Question: I have a large editText that no matter what I try, won't center. I have tried putting it in a horizontal and vertical linear layout and then setting that gravity to center because setting the imageText's gravity to center, it still hugs the left of my activity.
'''
<EditText
android:id="@+id/editText1"
android:layout_width="250dp"
android:layout_height="wrap_content"
android:ems="10"
android:gravity="center"
android:lines="8"
android:maxLines="8"
android:minLines="8" >
</EditText>
'''
And here is what it is doing:

Full xml:
'''
<LinearLayout xmlns:android="http://schemas.android.com/apk/res/android"
xmlns:tools="http://schemas.android.com/tools"
android:layout_width="match_parent"
android:layout_height="match_parent"
android:orientation="vertical"
android:background="@drawable/corkboard"
android:paddingBottom="@dimen/activity_vertical_margin"
android:paddingLeft="@dimen/activity_horizontal_margin"
android:paddingRight="@dimen/activity_horizontal_margin"
android:paddingTop="@dimen/activity_vertical_margin"
tools:context=".MainActivity" >
<LinearLayout
android:layout_width="fill_parent"
android:layout_height="wrap_content"
android:gravity="center_horizontal"
android:orientation="horizontal" >
<ToggleButton
android:id="@+id/facebook_tb"
android:background="@drawable/facebook_toggle"
android:layout_margin="10dp"
android:layout_width="60dp"
android:layout_height="60dp"
android:scaleType="centerInside"
android:textOn=""
android:textOff=""
android:focusable="false"
android:focusableInTouchMode="false"
android:layout_centerVertical="true"/>
<ToggleButton
android:id="@+id/twitter_tb"
android:background="@drawable/twitter_toggle"
android:layout_margin="10dp"
android:layout_width="60dp"
android:layout_height="60dp"
android:scaleType="centerInside"
android:textOn=""
android:textOff=""
android:focusable="false"
android:focusableInTouchMode="false"
android:layout_centerVertical="true"/>
</LinearLayout>
<LinearLayout
android:layout_width="fill_parent"
android:layout_height="wrap_content"
android:gravity="center_horizontal"
android:orientation="horizontal" >
<ToggleButton
android:id="@+id/googleplus_tb"
android:background="@drawable/googleplus_toggle"
android:layout_margin="10dp"
android:layout_width="60dp"
android:layout_height="60dp"
android:scaleType="centerInside"
android:textOn=""
android:textOff=""
android:focusable="false"
android:focusableInTouchMode="false"
android:layout_centerVertical="true"/>
<ToggleButton
android:id="@+id/tumblr_tb"
android:background="@drawable/tumblr_toggle"
android:layout_margin="10dp"
android:layout_width="60dp"
android:layout_height="60dp"
android:scaleType="centerInside"
android:textOn=""
android:textOff=""
android:focusable="false"
android:focusableInTouchMode="false"
android:layout_centerVertical="true"/>
</LinearLayout>
<LinearLayout
android:layout_width="fill_parent"
android:layout_height="wrap_content"
android:orientation="horizontal" >
</LinearLayout>
<ImageButton
android:id="@+id/angry_btn"
android:background="@drawable/pushpin"
android:layout_width="80dp"
android:layout_height="80dp"
android:shadowDx="0"
android:shadowDy="0"
android:layout_gravity="center"
android:shadowRadius="5"
/>
<EditText
android:id="@+id/editText1"
android:layout_width="250dp"
android:layout_height="wrap_content"
android:ems="10"
android:gravity="center"
android:lines="8"
android:maxLines="8"
android:minLines="8" >
</EditText>
</LinearLayout>
'''
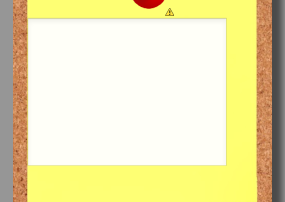
Answer: Add 'android:layout_gravity="center"' in your EditText
Like this
'''
<EditText
android:layout_gravity="center"
android:id="@+id/editText1"
android:layout_width="250dp"
android:layout_height="wrap_content"
android:ems="10"
android:gravity="center"
android:lines="8"
android:maxLines="8"
android:minLines="8" >
</EditText>
'''
is the outside gravity of a view whereas is the inside gravity of a view.